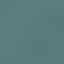
Land use / land cover class: SeaLake